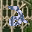
Label: 2